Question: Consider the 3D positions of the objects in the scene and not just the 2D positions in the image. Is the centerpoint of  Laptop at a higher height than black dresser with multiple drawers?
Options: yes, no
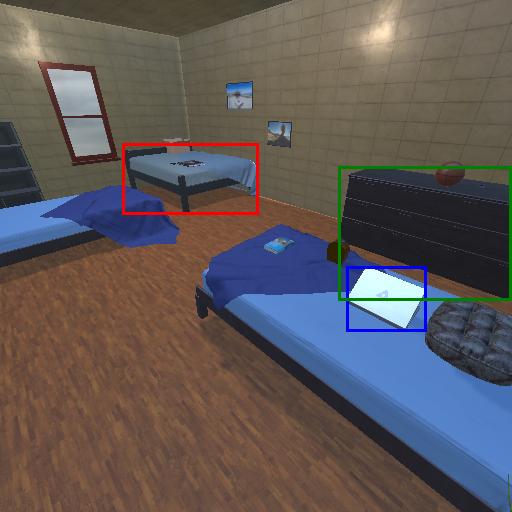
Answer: yes